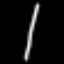
Label: line